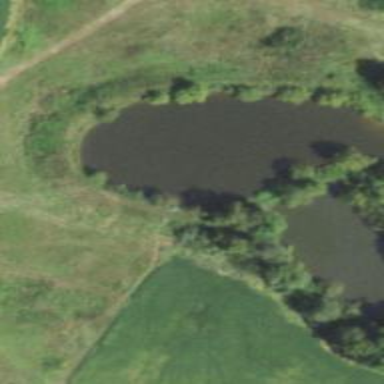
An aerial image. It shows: Pond surrounded by natural water.